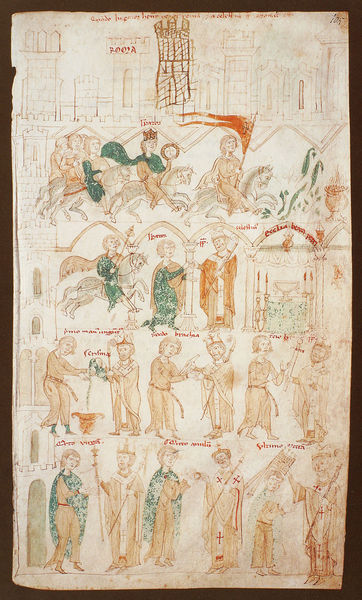
Titel: Liber ad honorem Augusti sive de rebus Siculis/ Buch zu Ehren des Kaisers Augustus oder über die Angelegenheiten Siziliens
Künstler: Pietro da Eboli
Institution: Bern, Burgbibliothek
Schlagwörter: blätter, kampf, weiß, grün, braun, szene, gebäude, rot, hochformat, architektur, blass, mensch, kirche, person, krone, arbeit, pferde, reiter, turm, engel, schrift, bogen, fahne, flagge, figuren, bischof, könig, papst, hoch, zinnen, buch, burg, palast, torbogen, buchseite, gemäuer, mittelalter, krönung, heilige, zepter, rote fahne, buchmalerei, rote flagge